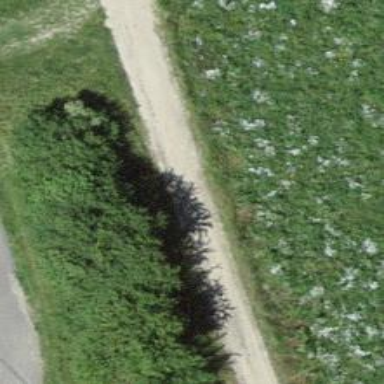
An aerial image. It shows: Compacted track with grade2 surface.